Breast ultrasound image
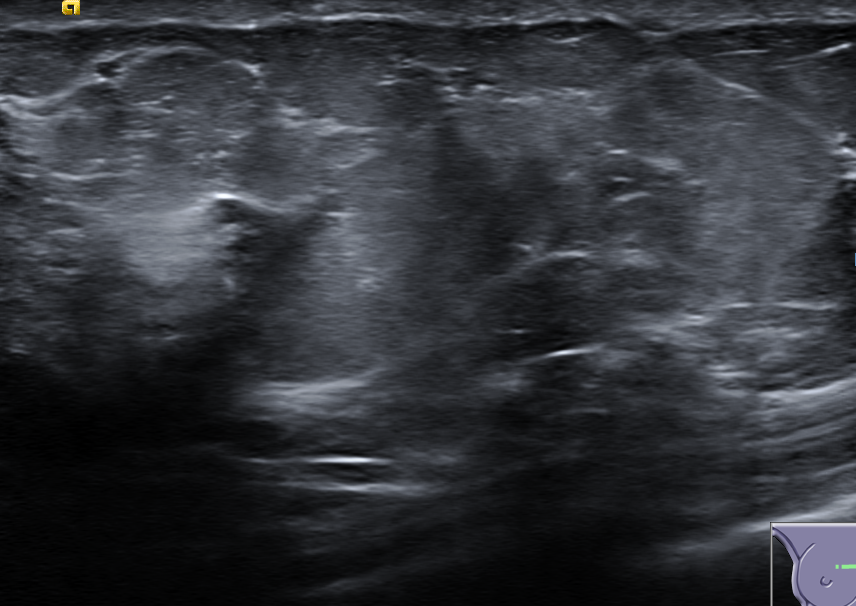
Diagnosis: normal